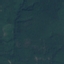
Land use / land cover class: Forest